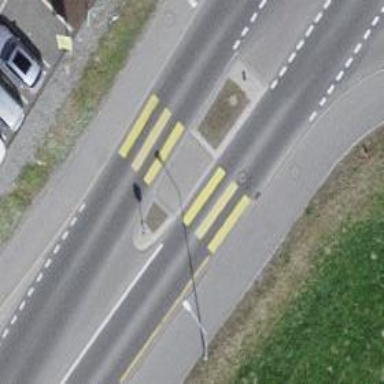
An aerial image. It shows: Kerb serving as barrier.